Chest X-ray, AP view. Patient: 29 years old, sex F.
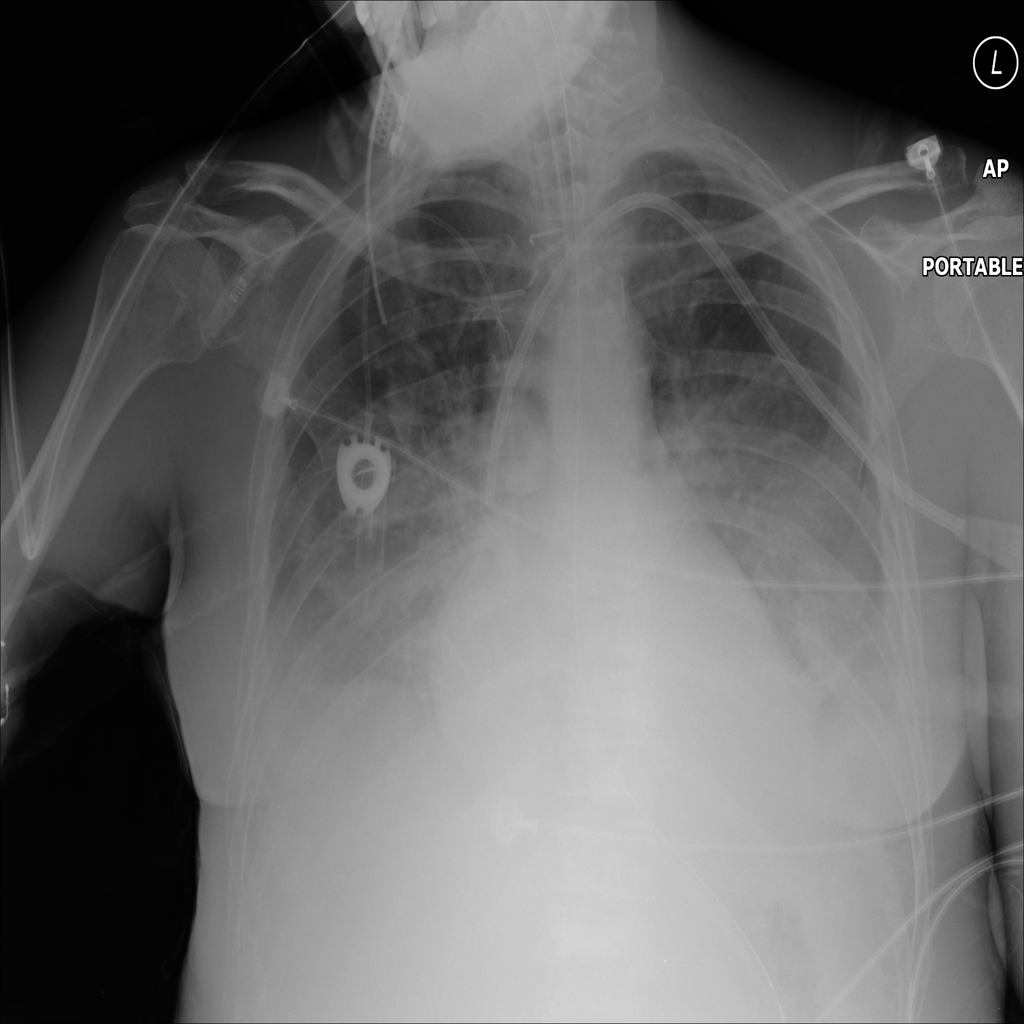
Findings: Effusion, Infiltration